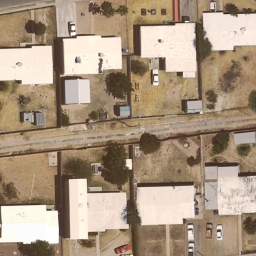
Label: mediumresidential